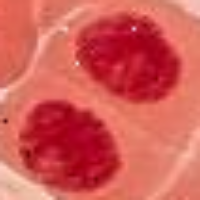
Label: telophase